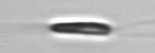
Label: Chrysochromulina